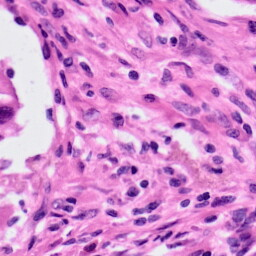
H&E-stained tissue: Lung